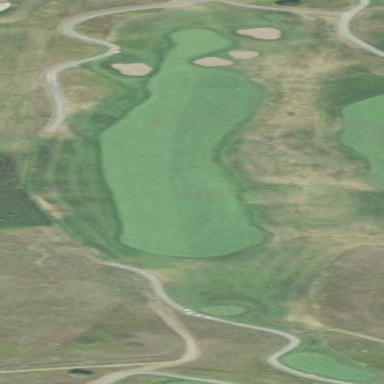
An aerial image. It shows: Golf rough area.